Question: I have a python script that its firs line is this:
'''
#!/usr/bin/env python
'''
I am in the same directory and when I do this on the currently directory:
'''
ls -l | grep aix
-rwxrwxrwx 1 virtual wheel 5617 Dec 16 14:31 aix.py
'''
when I do this:
'''
./aix.py
'''
I get:
No file directory exists, how is this possible?

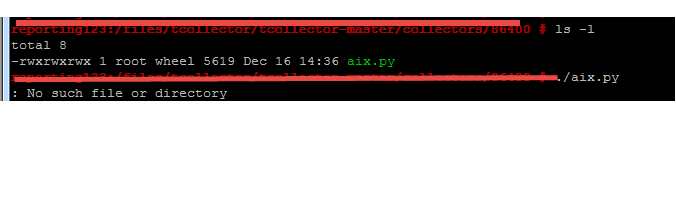
Answer: The file is probably not in your PATH. Change your current directory to the location of the file, then run the command.